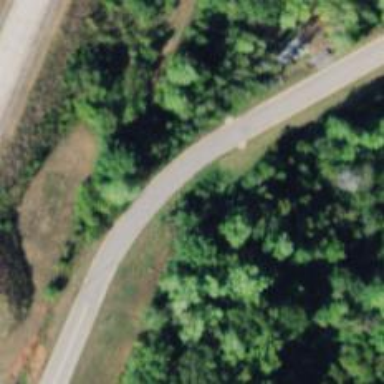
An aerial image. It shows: Culvert tunnel.